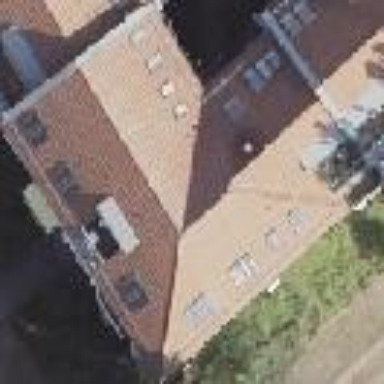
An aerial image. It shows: Apartment building with hipped roof.